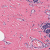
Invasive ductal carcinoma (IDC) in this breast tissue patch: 0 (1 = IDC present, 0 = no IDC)